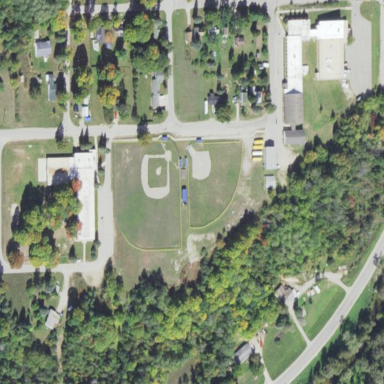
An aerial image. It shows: School.